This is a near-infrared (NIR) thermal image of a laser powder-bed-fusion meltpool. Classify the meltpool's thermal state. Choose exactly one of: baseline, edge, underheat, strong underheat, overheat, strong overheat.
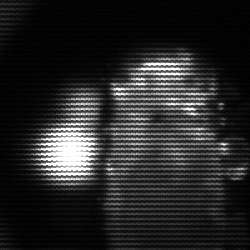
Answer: strong underheat